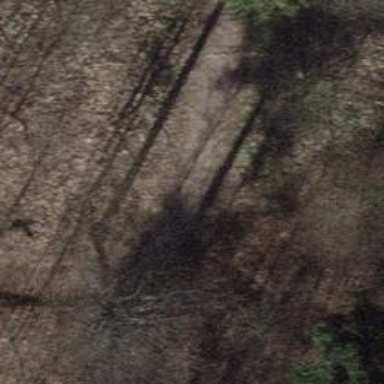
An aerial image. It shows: Track with compacted grade3 surface.